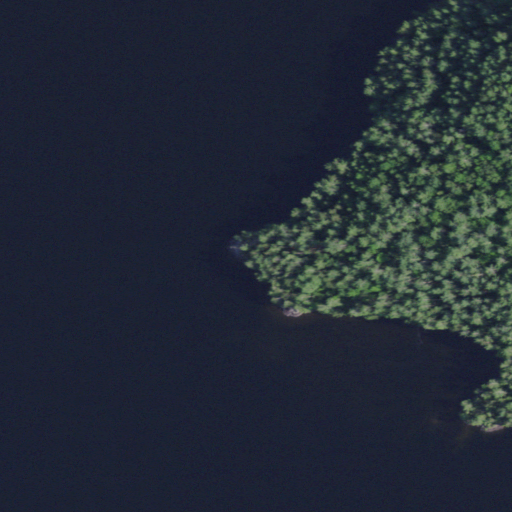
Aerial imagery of cape in New York named Briar Point containing open water, evergreen forest, and herbaceous wetlands